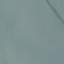
Land use / land cover class: SeaLake